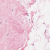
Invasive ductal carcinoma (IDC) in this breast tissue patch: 0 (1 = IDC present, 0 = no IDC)